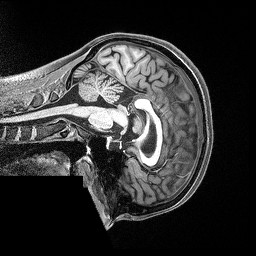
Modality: T1w
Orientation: sagittal
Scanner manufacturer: siemens
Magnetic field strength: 3 T
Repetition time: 2.5 s
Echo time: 0.0029 s